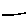
Label: line